Interaction volume radius: 10 \u00c5
Interaction volume height: 10 \u00c5
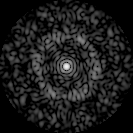
Disorder parameter: 0.8026